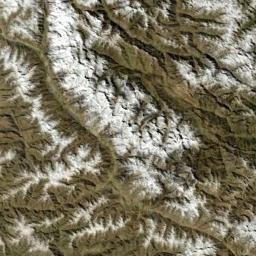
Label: snowberg